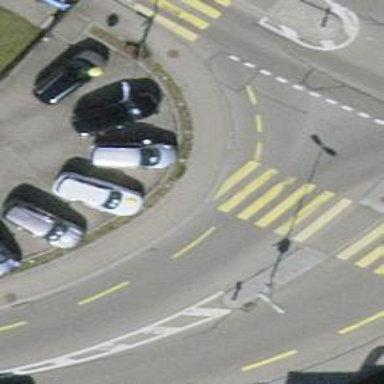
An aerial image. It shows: Kerb serving as barrier.